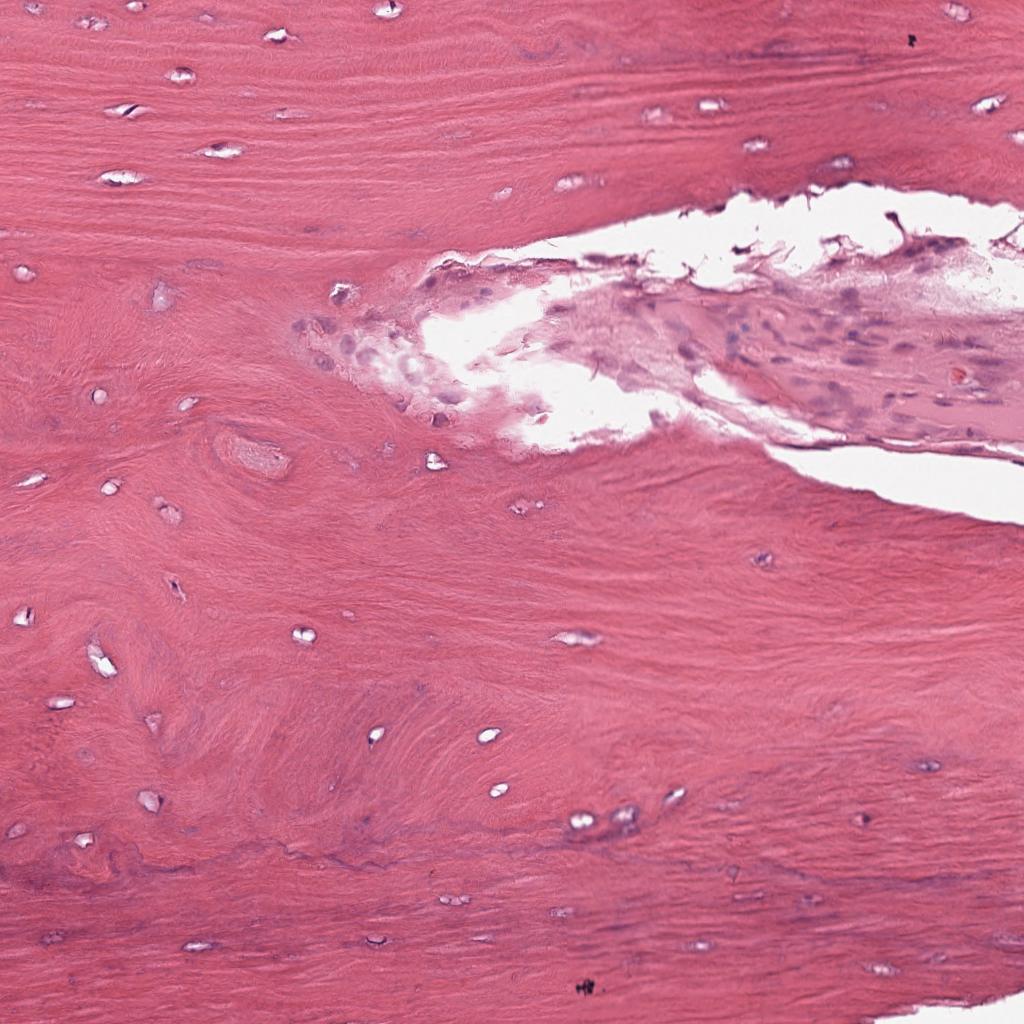
Label: Non-Tumor